Field crop: maize
Growth stage: 2
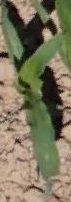
Species: maize